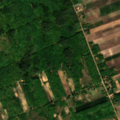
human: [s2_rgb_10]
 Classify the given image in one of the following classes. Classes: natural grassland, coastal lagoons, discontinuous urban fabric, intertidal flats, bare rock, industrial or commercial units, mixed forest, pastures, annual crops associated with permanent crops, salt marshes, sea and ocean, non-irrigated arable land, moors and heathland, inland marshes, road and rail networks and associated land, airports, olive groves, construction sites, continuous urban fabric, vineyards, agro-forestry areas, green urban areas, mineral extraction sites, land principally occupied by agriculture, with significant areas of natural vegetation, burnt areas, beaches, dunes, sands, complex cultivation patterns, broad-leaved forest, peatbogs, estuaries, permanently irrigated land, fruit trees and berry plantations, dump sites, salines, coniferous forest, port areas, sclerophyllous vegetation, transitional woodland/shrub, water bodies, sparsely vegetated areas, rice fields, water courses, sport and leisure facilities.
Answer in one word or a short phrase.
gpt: non-irrigated arable land, complex cultivation patterns, land principally occupied by agriculture, with significant areas of natural vegetation, broad-leaved forest, mixed forest